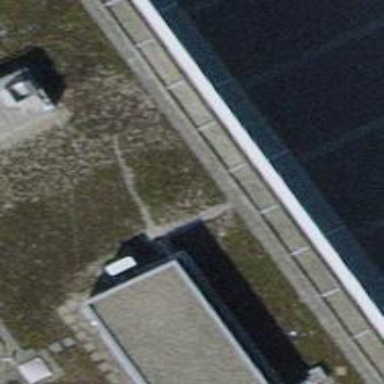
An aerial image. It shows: Footway with asphalt surface leading through building passage tunnel.